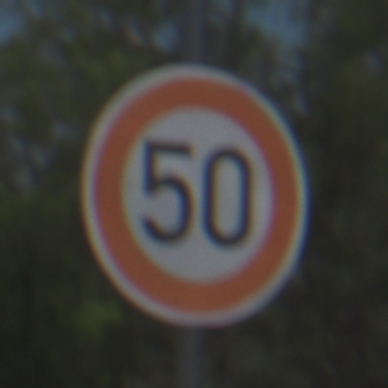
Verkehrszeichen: Geschwindigkeit50
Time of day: Midday
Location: Outdoor (Nature)
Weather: Clear
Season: NotSpecified
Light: Natural